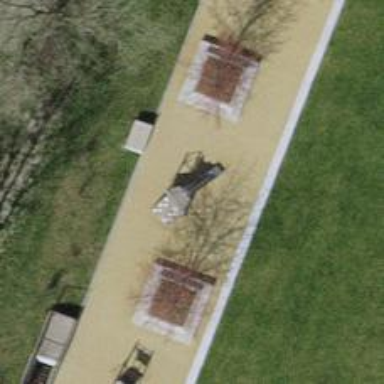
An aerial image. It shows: Playground featuring slide.